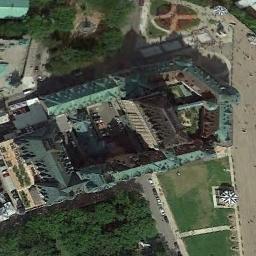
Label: church